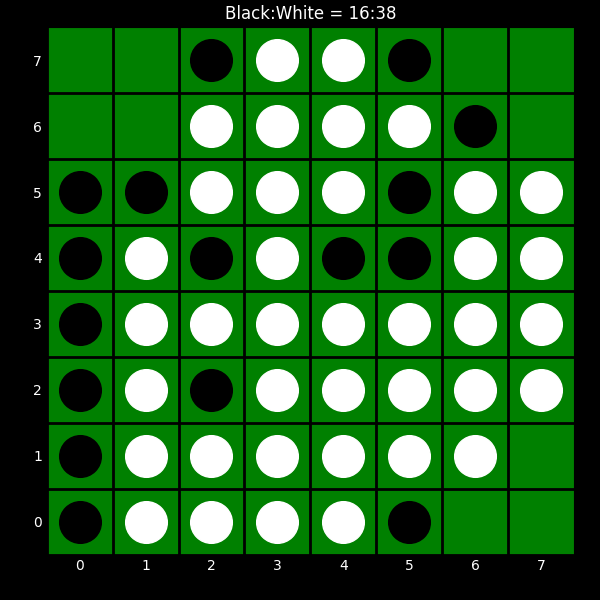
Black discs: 16
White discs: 38